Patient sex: F
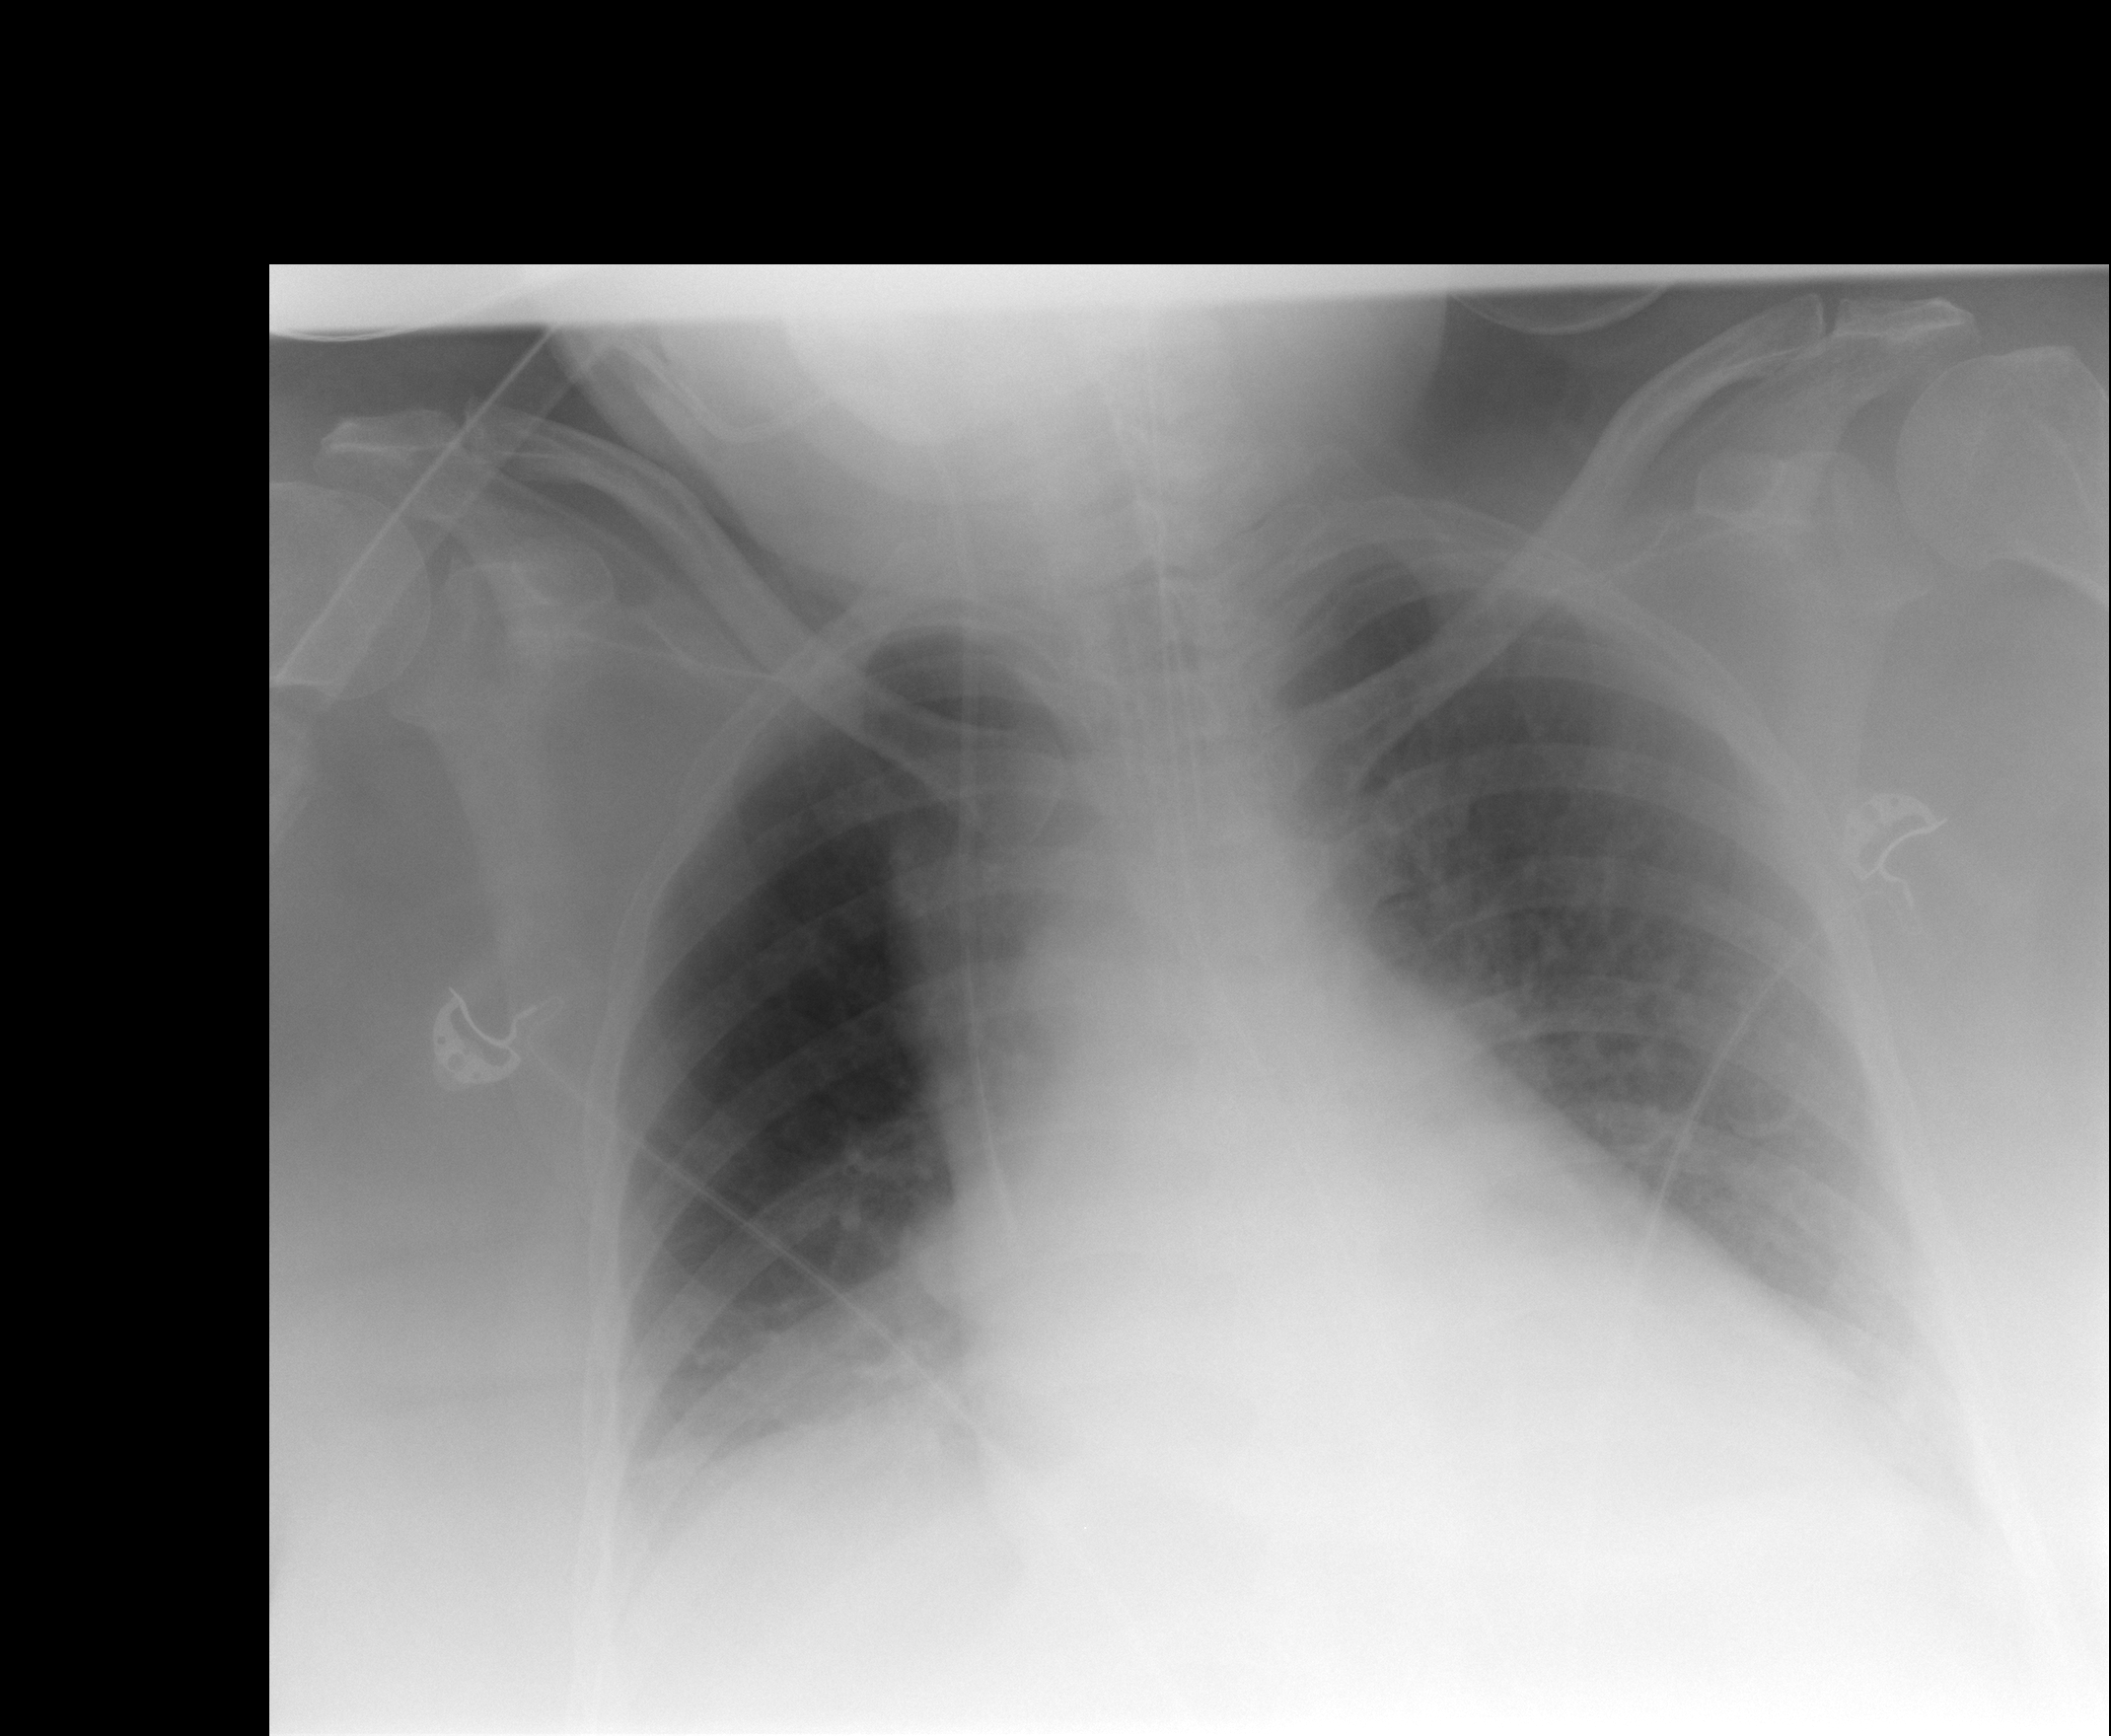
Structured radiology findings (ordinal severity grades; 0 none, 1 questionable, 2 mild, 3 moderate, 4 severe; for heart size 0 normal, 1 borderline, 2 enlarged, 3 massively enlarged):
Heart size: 0
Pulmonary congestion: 0
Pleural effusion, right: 2
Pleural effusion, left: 2
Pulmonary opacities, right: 0
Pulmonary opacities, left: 0
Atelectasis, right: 0
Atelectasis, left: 0